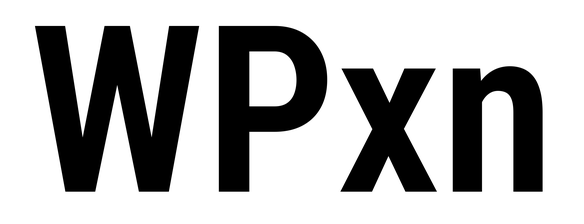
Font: Roboto_Condensed_SemiBold